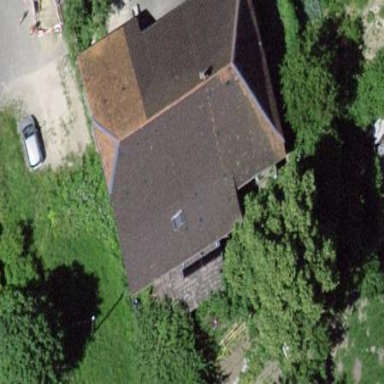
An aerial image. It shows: Farm building.